Question: I have two listviews in a column. I want the first listview to take up as little space as possible. So if there is one item in the list, the size of the box containing the listview should be one item tall.
I have tried to use a container for the ListView but then i get an error telling me to use Expanded or Flexible with using FitFit.loose. The problem with using these, is that they both cause the ListView to have extra padding.

In this screenshot you can see a bit of red under the first request. That's part of the Expanded containing my ListView.
This is my code:
'''
return new Scaffold(
backgroundColor: Theme.of(context).backgroundColor,
appBar: new PreferredSize(
child: GradientAppBar(includeLogo: false),
preferredSize: new Size.fromHeight(75.0),
),
body: Column(
crossAxisAlignment: CrossAxisAlignment.stretch,
mainAxisSize: MainAxisSize.min,
children: <Widget>[
Container(
padding: EdgeInsets.only(left: 10.0, top: 0.0),
child: TextField(
onChanged: (text) {
setState(() {
_searchText = text;
});
print("search text: $text");
},
decoration: new InputDecoration(
hintText: 'Search',
contentPadding: const EdgeInsets.symmetric(vertical: 20.0),
border: InputBorder.none,
hintStyle: new TextStyle(
color: Theme.of(context).secondaryHeaderColor),
icon: new Icon(searchIcon,
color: Theme.of(context).secondaryHeaderColor)),
)),
FutureBuilder<FriendRequests>(
future: fetchFriendRequests(),
builder: (context, snapshot) {
if (snapshot.hasData && snapshot.data.friendRequests.length > 0) {
return Flexible(
child: Column(mainAxisSize: MainAxisSize.min, children: <
Widget>[
Container(
padding: EdgeInsets.all(15.0),
width: MediaQuery.of(context).size.width,
decoration: BoxDecoration(
color: Theme.of(context).bottomAppBarColor,
border: new Border(
bottom: new BorderSide(
color: Theme.of(context).accentColor,
width: 1.0,
style: BorderStyle.solid),
top: new BorderSide(
color: Theme.of(context).accentColor,
width: 1.0,
style: BorderStyle.solid))),
child: Center(child: Text("Requests"))),
Flexible(
child: Container(
decoration: new BoxDecoration(
color: Colors.red,
),
child: new ListView.builder(
shrinkWrap: true,
itemCount: snapshot.data.friendRequests.length,
itemBuilder: (BuildContext context, int index) {
return new Column(
mainAxisSize: MainAxisSize.min,
crossAxisAlignment: CrossAxisAlignment.start,
children: <Widget>[
new Container(
decoration: new BoxDecoration(
color:
Theme.of(context).backgroundColor,
border: new Border.all(
color:
Theme.of(context).accentColor)),
child: new FriendRequestView(
snapshot.data.friendRequests[index]
.friendName,
snapshot.data.friendRequests[index]
.pictureURL,
snapshot.data.friendRequests[index].id,
snapshot.data.friendRequests[index]
.creationDate),
)
],
);
},
)))
]));
} else if (snapshot.hasError) {
return Text("${snapshot.error}");
} else if (snapshot.hasData &&
snapshot.data.friendRequests.length == 0) {
return Container();
}
// By default, show a loading spinner
return Center(child: CircularProgressIndicator());
},
),
Container(
padding: EdgeInsets.all(15.0),
width: MediaQuery.of(context).size.width,
decoration: BoxDecoration(
color: Theme.of(context).bottomAppBarColor,
border: new Border(
bottom: new BorderSide(
color: Theme.of(context).accentColor,
width: 1.0,
style: BorderStyle.solid),
top: new BorderSide(
color: Theme.of(context).accentColor,
width: 1.0,
style: BorderStyle.solid))),
child: Center(child: Text("Suggestions"))),
FriendSuggestionsView(
searchText: _searchText,
)
],
),
);
'''
This is my FriendSuggestionsView:
'''
Widget build(BuildContext context) {
return Flexible(
child: FutureBuilder<FriendSuggestions>(
future: fetchSuggestions(),
builder: (context, snapshot) {
if (snapshot.hasData &&
snapshot.data.friendSuggestions.length > 0) {
return new ListView.builder(
shrinkWrap: true,
itemCount: snapshot.data.friendSuggestions.length,
itemBuilder: (BuildContext context, int index) {
return FriendSuggestionRow(
name: snapshot.data.friendSuggestions[index].name,
userID: snapshot.data.friendSuggestions[index].userID,
pictureURL: snapshot
.data.friendSuggestions[index].pictureURL);
});
} else if (snapshot.hasError) {
return Text("${snapshot.error}");
} else if (snapshot.hasData &&
snapshot.data.friendSuggestions.length == 0) {
return Container(
padding: EdgeInsets.all(20.0),
child: Center(child: Text("No suggestions")));
}
// By default, show a loading spinner
return Container(
padding: EdgeInsets.all(20.0),
child: Center(child: CircularProgressIndicator()));
}));
'''
}
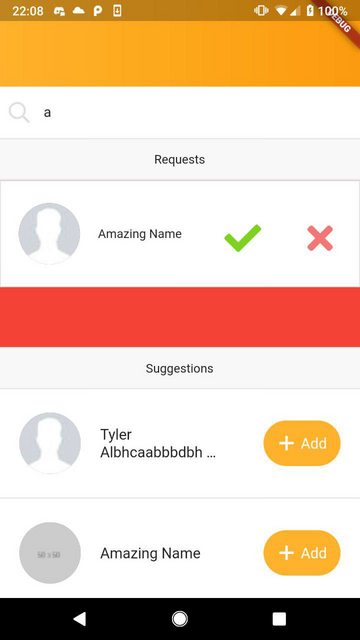
Answer: Under 'FutureBuilder', you should be using 'Flexible' containers instead of 'Expanded', to prevent taking excessive space by their children. You also need to set <URL> property to 'true' when building 'ListView'. Pay attention, however, to the last paragraph of the documentation:
> Shrink wrapping the content of the scroll view is significantly more expensive than expanding to the maximum allowed size (...).
Update:
According to additional informations provided, here's how can you prevent from overlapping .
'''
@override
Widget build(BuildContext context) {
return Scaffold(
..., // other scaffold properties
body: Column(
crossAxisAlignment: CrossAxisAlignment.stretch,
mainAxisSize: MainAxisSize.max,
children: [
..., // search field widget
Expanded(
child: LayoutBuilder(
builder: (context, constraints) => Column(children: [
LimitedBox(
maxHeight: constraints.maxHeight / 2,
child: Column(
mainAxisSize: MainAxisSize.min,
children: [
..., // requests header widget
FutureBuilder<FriendRequests>(
future: fetchFriendRequests(),
builder: (context, snapshot) {
if (snapshot.hasData &&
snapshot.data.friendRequests.length > 0) {
return Flexible(
child: Container(
..., // box decoration
child: new ListView.builder(
shrinkWrap: true,
..., // item count and builder
),
),
);
} else ... // handle other data states
},
),
],
),
),
Expanded(
child: Column(
children: [
..., // suggestions header widget
FutureBuilder<FriendSuggestions>(
future: fetchSuggestions(),
builder: (context, snapshot) {
if (snapshot.hasData &&
snapshot.data.friendSuggestions.length > 0) {
return Expanded(
child: new ListView.builder(
..., // item count and builder
),
);
} else ... // handle other data states
},
),
],
),
),
]),
),
),
],
),
);
}
'''